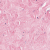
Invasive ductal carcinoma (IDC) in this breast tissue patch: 0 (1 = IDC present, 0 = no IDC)